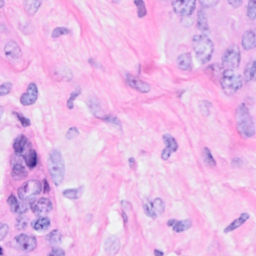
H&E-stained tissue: Breast